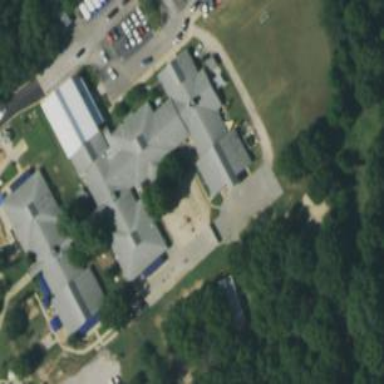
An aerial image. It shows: School building.